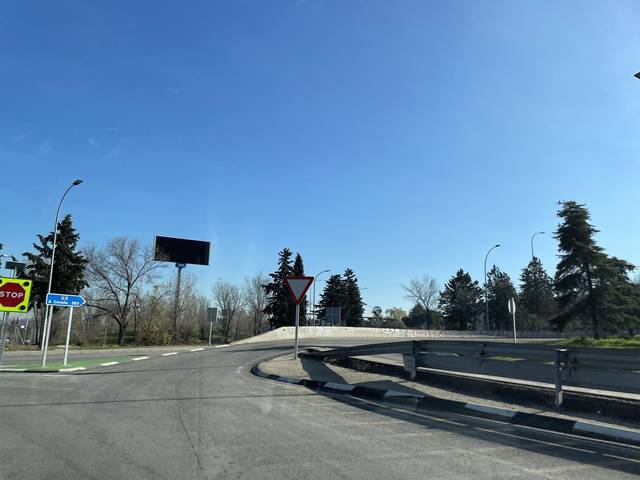
Region: Spain
Coordinates: 40.463, -3.771